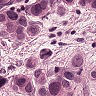
Metastatic tissue present: yes